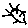
Label: sun